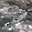
Label: 7